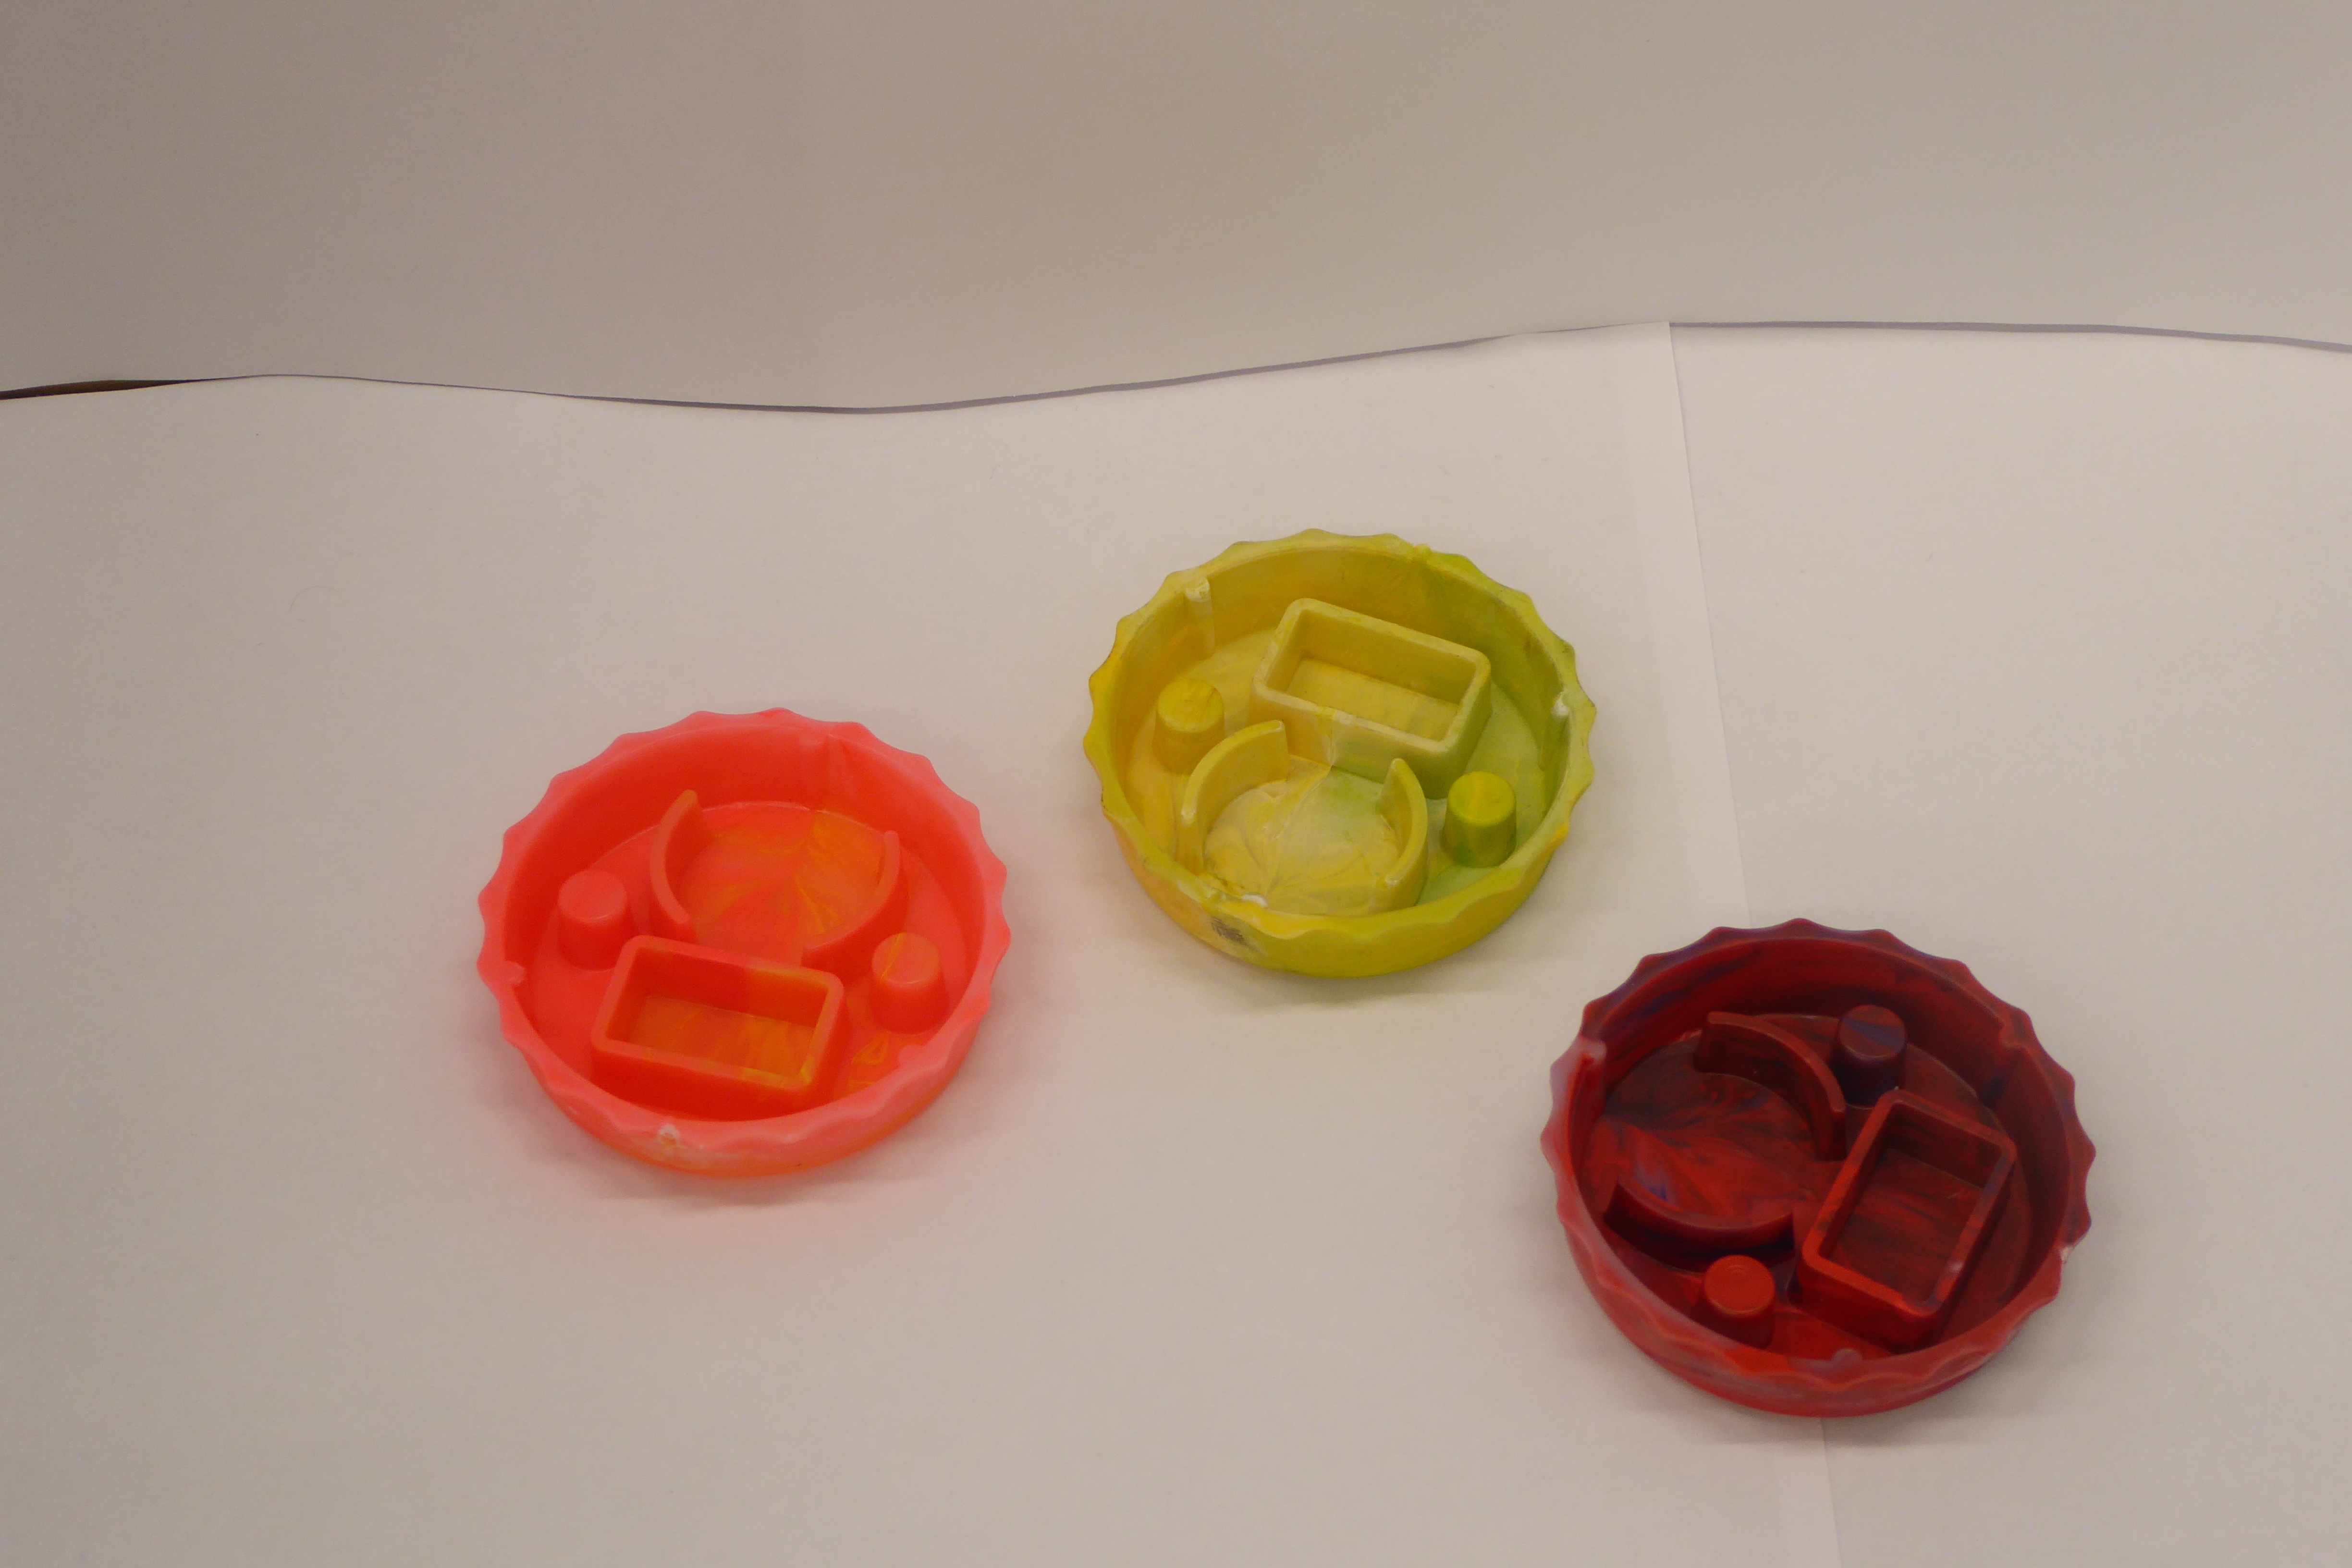
Label: Bottle Opener - Cover